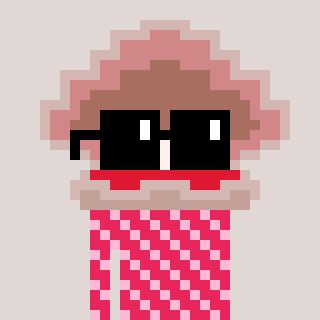
a pixel art character with square black sunglasses, a oyster-shaped head and a redpinkish-colored body on a warm background